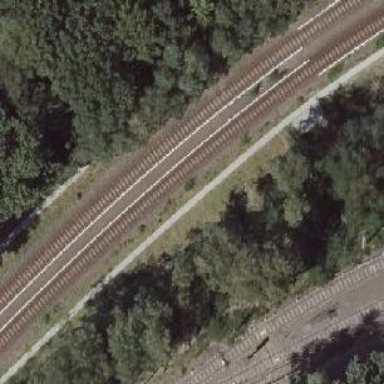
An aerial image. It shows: Rail line with bottom electrification.